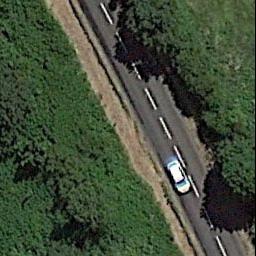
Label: freeway